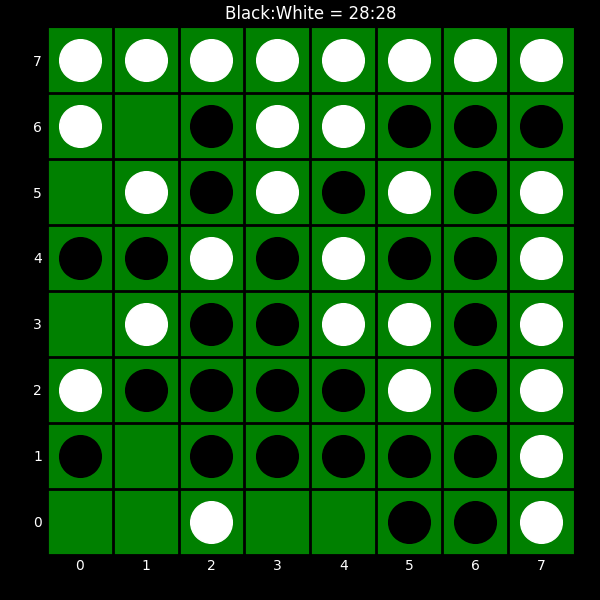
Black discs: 28
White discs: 28